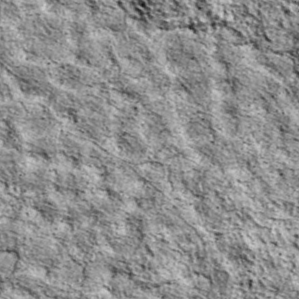
Label: non_frost